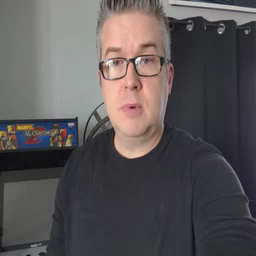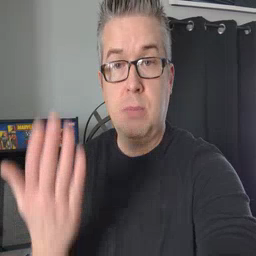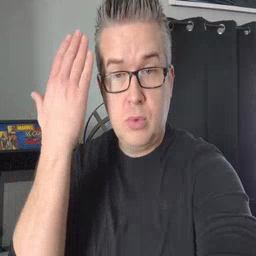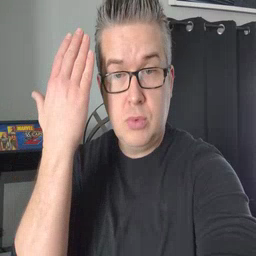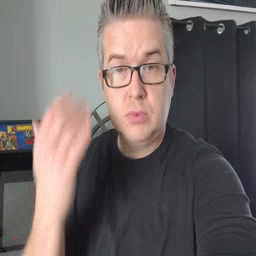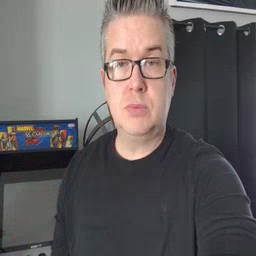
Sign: morning